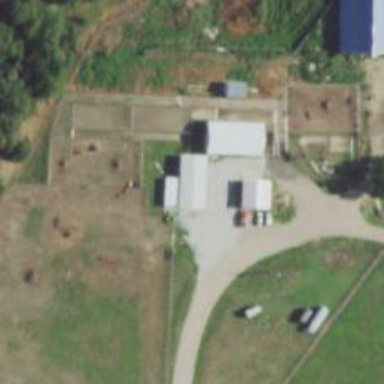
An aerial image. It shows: Veterinary facility.